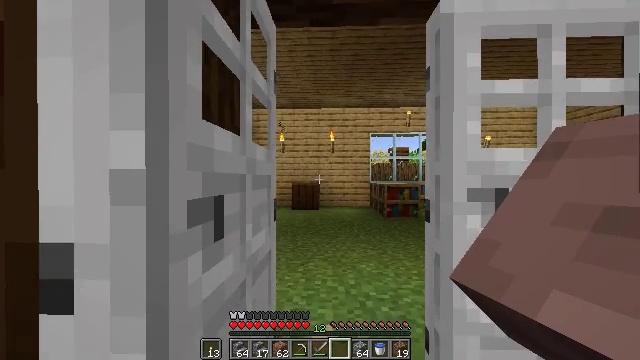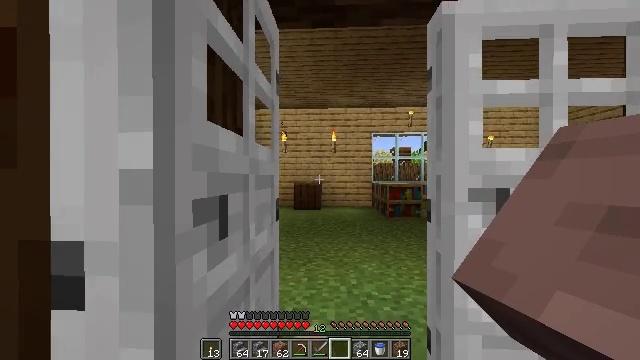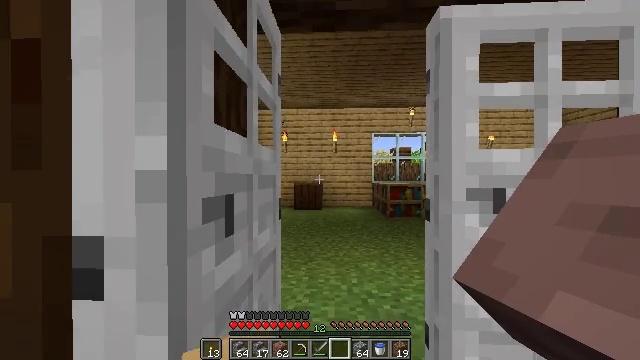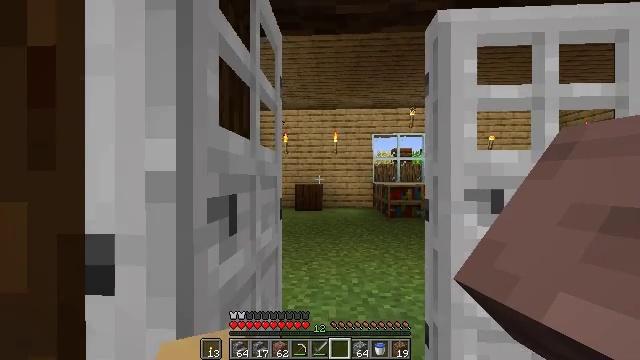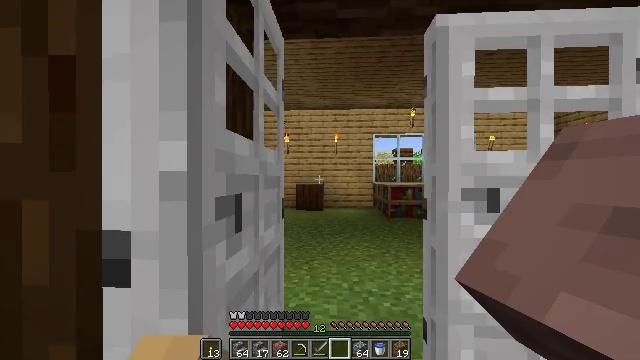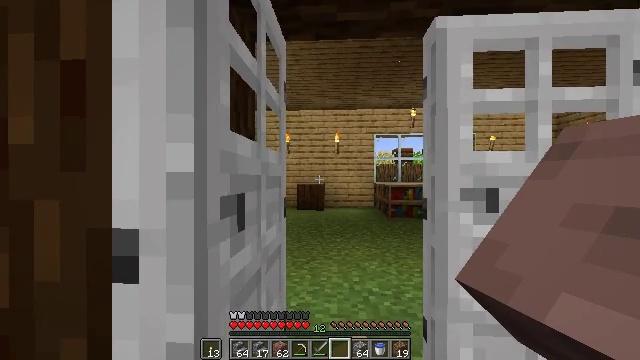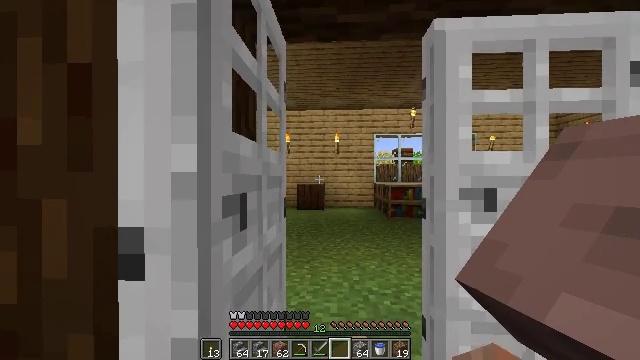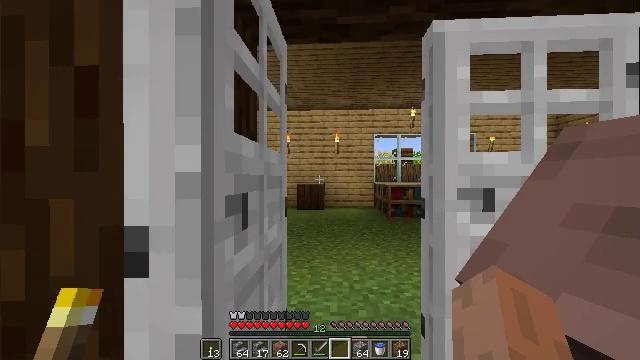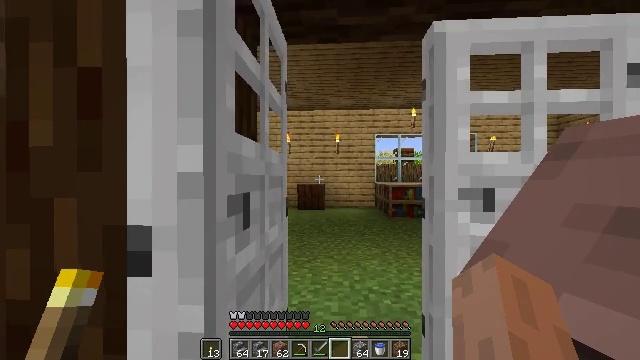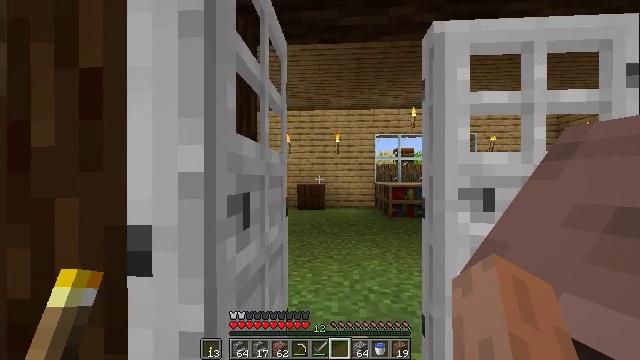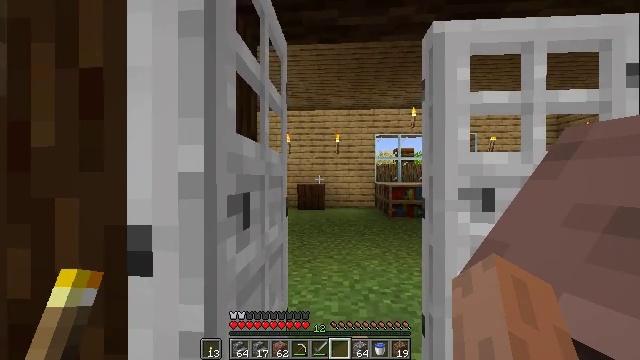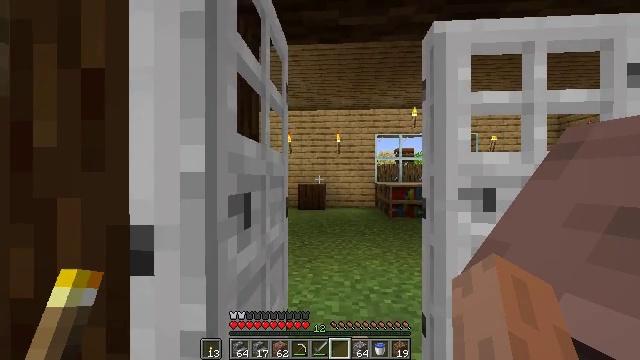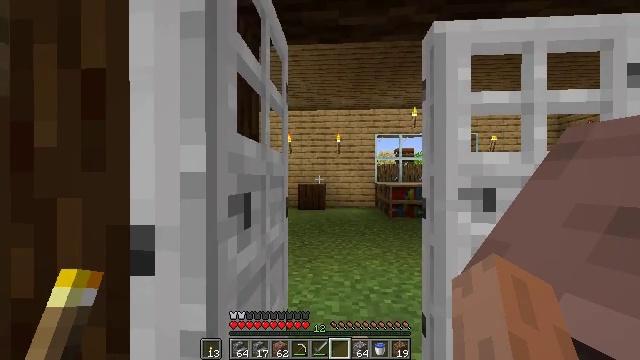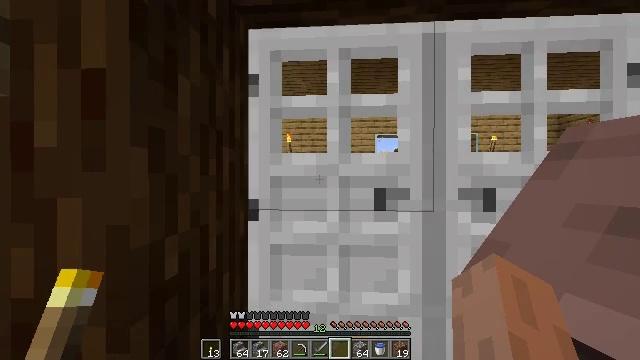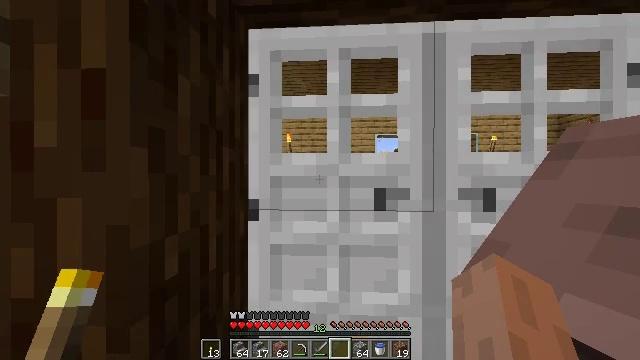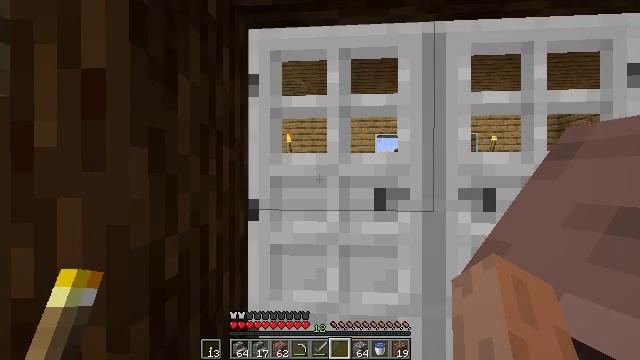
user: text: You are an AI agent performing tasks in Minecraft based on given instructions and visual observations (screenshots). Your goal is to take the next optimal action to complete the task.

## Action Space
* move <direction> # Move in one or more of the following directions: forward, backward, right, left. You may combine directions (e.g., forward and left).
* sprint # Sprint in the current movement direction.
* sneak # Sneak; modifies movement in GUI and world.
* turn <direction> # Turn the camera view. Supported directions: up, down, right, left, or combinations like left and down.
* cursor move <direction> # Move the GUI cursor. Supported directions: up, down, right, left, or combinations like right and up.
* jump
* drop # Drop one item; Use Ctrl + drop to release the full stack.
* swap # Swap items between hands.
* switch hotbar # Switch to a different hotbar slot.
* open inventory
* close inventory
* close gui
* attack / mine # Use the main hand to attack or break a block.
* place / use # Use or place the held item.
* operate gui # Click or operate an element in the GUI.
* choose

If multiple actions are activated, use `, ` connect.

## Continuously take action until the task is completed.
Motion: motion action
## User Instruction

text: Smash the iron door for recycling.
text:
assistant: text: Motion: move forward, attack / mine
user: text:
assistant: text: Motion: move forward, attack / mine
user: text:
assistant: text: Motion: move forward, attack / mine
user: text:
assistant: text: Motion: attack / mine
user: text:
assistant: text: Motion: attack / mine
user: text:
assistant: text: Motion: attack / mine
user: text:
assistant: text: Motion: attack / mine
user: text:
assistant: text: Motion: attack / mine
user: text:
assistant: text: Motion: attack / mine
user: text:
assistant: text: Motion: attack / mine
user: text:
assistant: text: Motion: attack / mine
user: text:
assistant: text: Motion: attack / mine
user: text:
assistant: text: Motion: attack / mine
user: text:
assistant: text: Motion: attack / mine
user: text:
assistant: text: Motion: attack / mine
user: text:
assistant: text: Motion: attack / mine
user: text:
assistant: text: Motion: attack / mine
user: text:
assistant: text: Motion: attack / mine
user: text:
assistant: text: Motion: attack / mine
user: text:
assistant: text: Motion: attack / mine
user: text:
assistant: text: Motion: attack / mine
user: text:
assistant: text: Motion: attack / mine
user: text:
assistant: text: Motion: attack / mine
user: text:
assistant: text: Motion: attack / mine
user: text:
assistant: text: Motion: attack / mine
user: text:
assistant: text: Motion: attack / mine
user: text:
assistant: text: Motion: attack / mine
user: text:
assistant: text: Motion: attack / mine
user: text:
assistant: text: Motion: attack / mine
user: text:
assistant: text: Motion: attack / mine